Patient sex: M
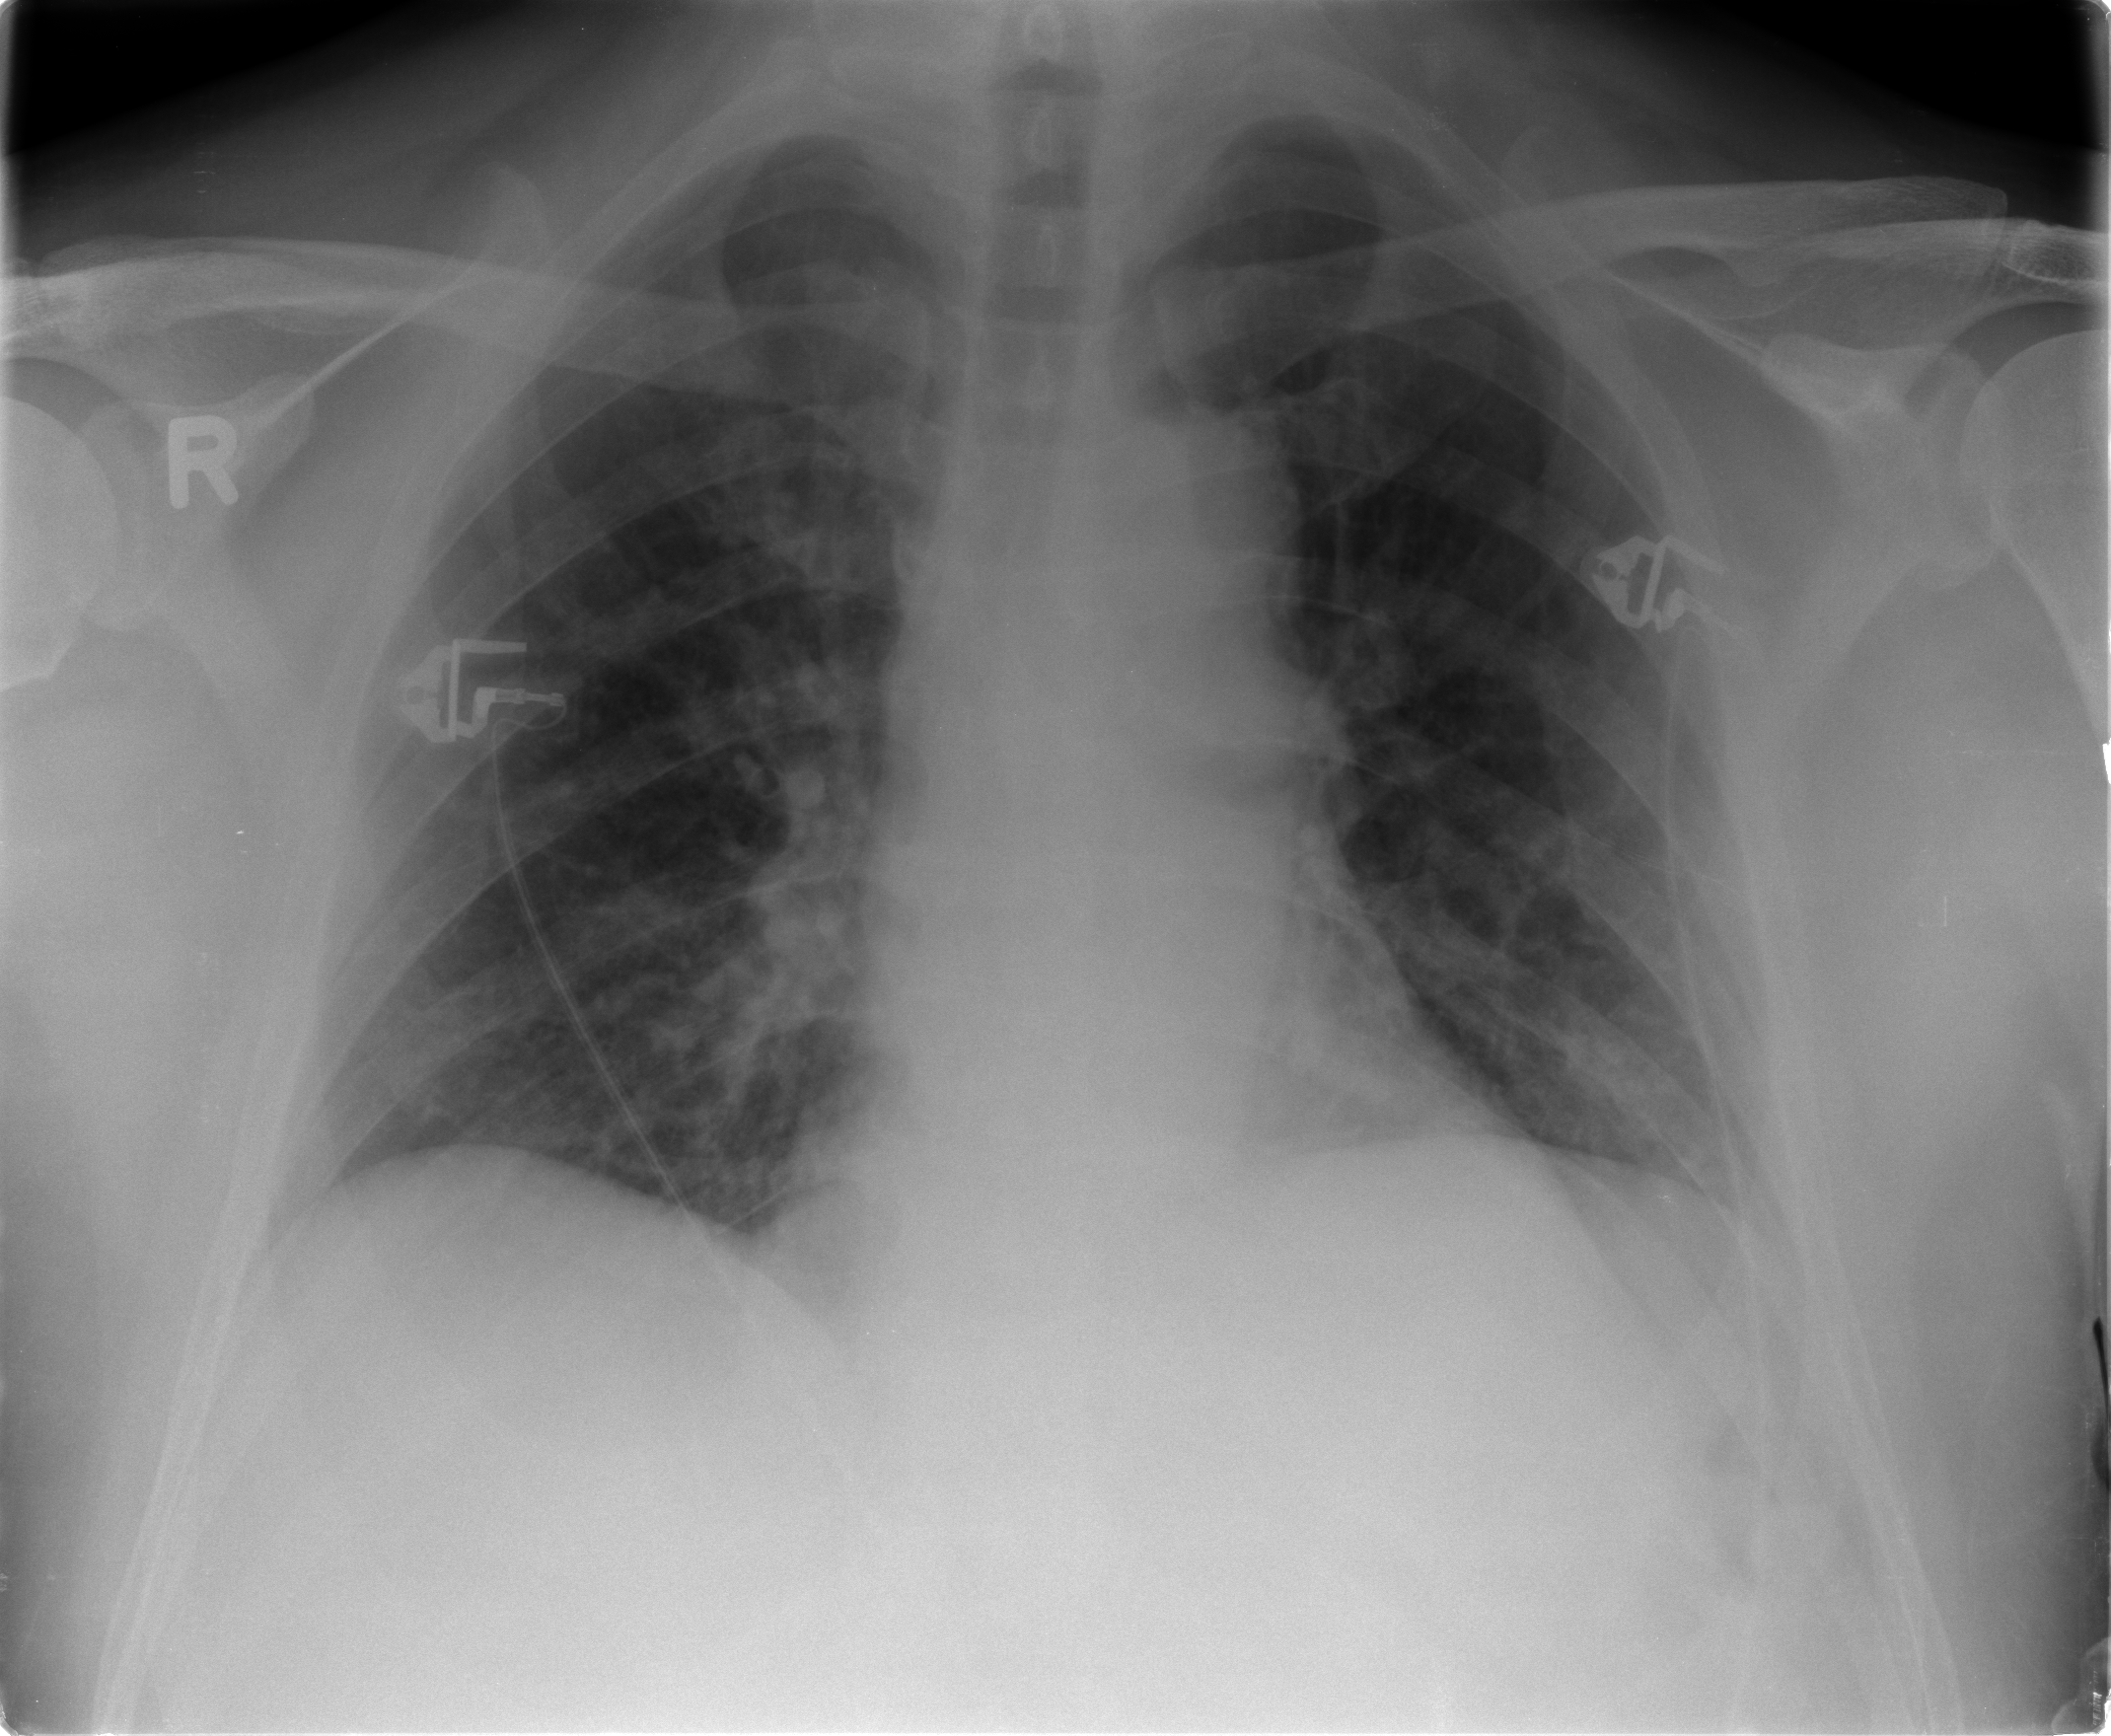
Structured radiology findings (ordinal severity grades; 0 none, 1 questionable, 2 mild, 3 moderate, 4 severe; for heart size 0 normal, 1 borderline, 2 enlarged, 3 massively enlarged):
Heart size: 0
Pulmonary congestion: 0
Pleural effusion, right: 0
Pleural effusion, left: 0
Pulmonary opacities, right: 0
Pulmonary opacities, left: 0
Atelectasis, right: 0
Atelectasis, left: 1